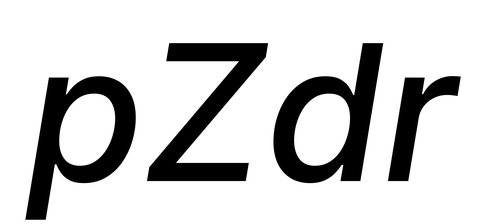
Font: Inter-Italic_Medium_Italic